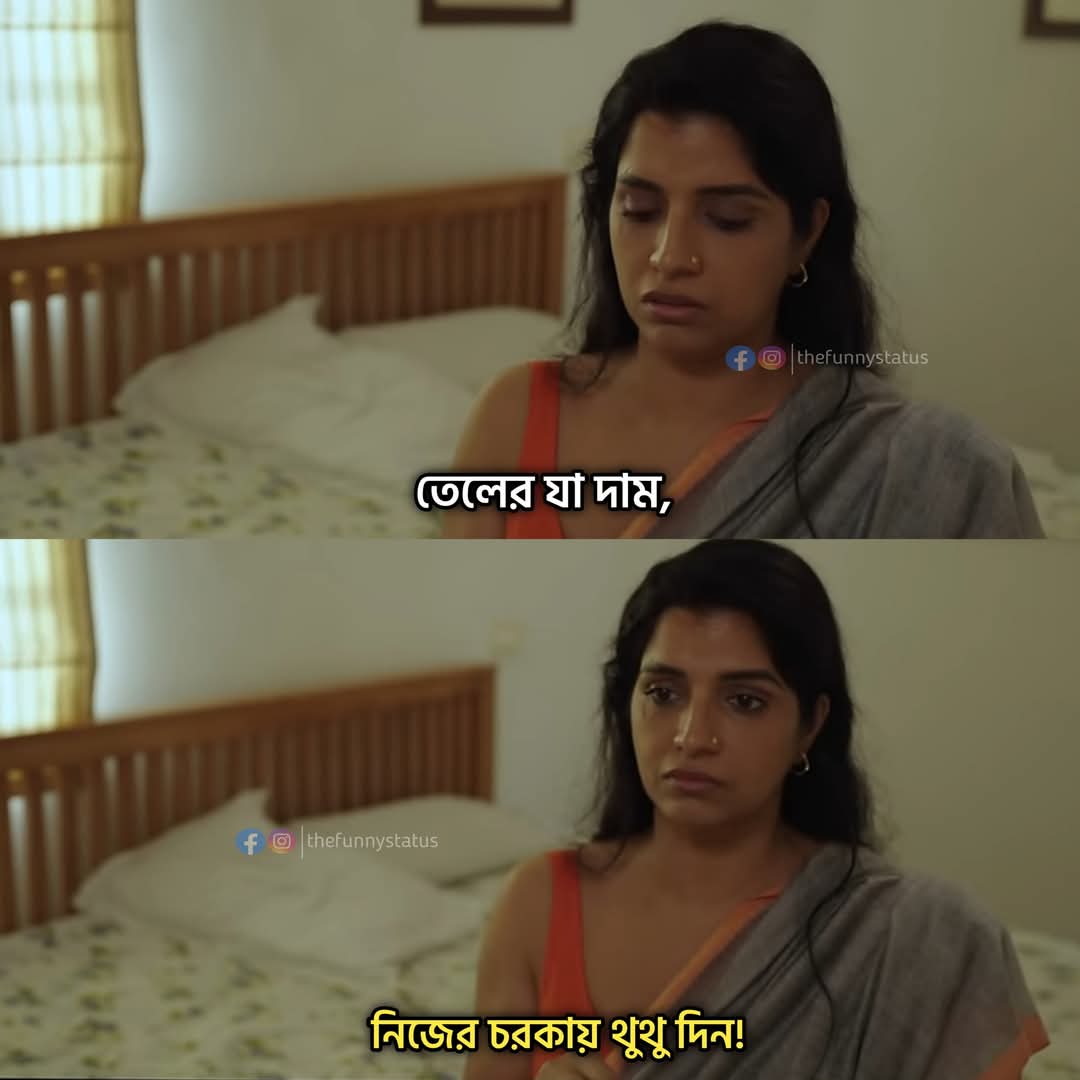
Text: তেলের যা দাম,
নিজের চরকায় থুথু দিন!
Label: Non Hate